Question: I have the following action in the server:
'''
[HttpPost]
public JsonResult SearchContracts(SearchViewModel vm)
{
List<string> errors;
if (IsValid(vm, out errors))
{
return Json(service.Search(vm), JsonRequestBehavior.AllowGet);
}
else
{
HttpContext.Response.StatusCode = 500;
return Json(new { Errors = errors }, JsonRequestBehavior.AllowGet);
}
}
'''
Locally, it works great. When the request is not valid, it returns a JSON with the errors and the response has a '500' for the HTTP status code.
When deployed, instead of the JSON described, IIS is returning me <URL>.
Here is the 'web.config' with the detail for the 'customErrors' section:
'''
<customErrors mode="Off" defaultRedirect="~/error.htm">
<error statusCode="404" redirect="~/errorhandling/pagenotfound" />
</customErrors>
'''
I tried turning it to 'On' but neither worked.
Where should I change to stop recieving that ugly error page instead of my beauty JSON?
I changed the status code to '400', now I am getting the text 'Bad Request' as a response, instead of the JSON:

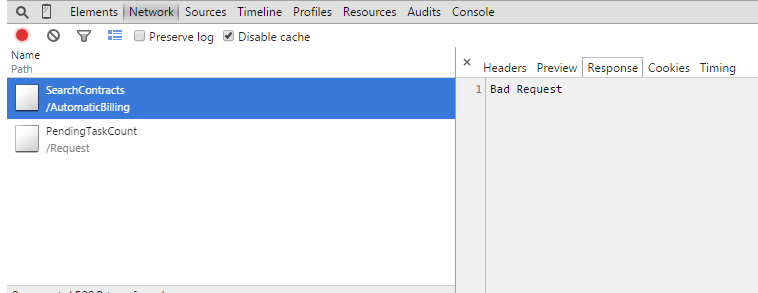
Answer: From <URL>:
Solved editing the 'web.config' and adding the following attribute:
'''
<system.webServer>
...
<httpErrors existingResponse="PassThrough"></httpErrors>
...
</system.webServer>
'''
Another bizarre Microsoft story.